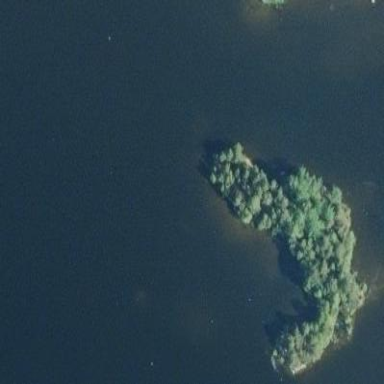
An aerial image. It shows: Islet.